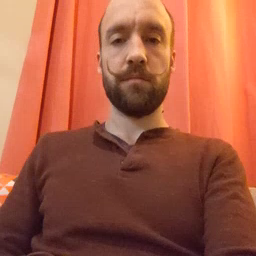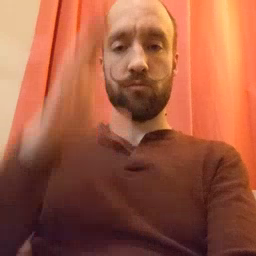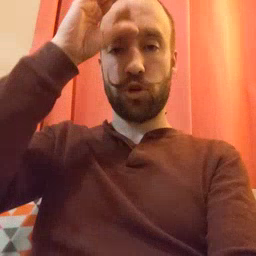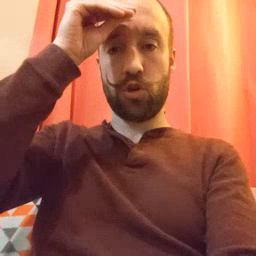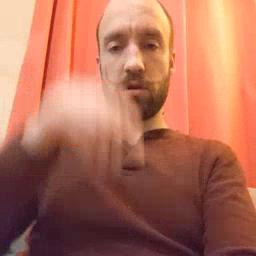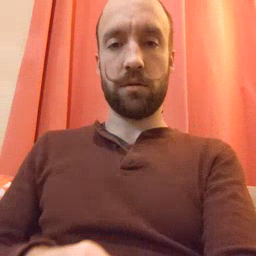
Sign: boy